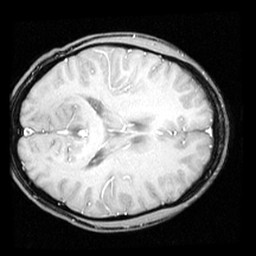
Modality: inplaneT1
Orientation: axial
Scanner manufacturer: ge
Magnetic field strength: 3 T
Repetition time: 0.2 s
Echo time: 0.0036 s